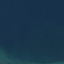
Label: SeaLake